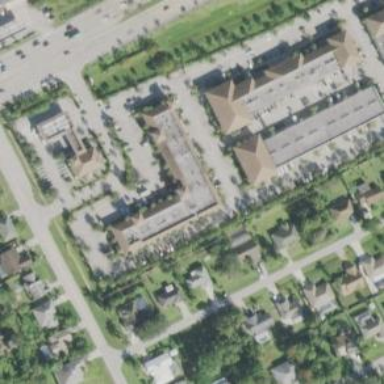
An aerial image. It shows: Retail area.